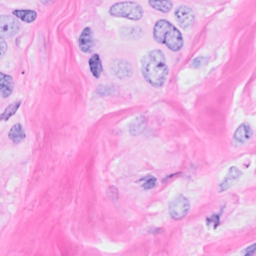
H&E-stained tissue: Breast